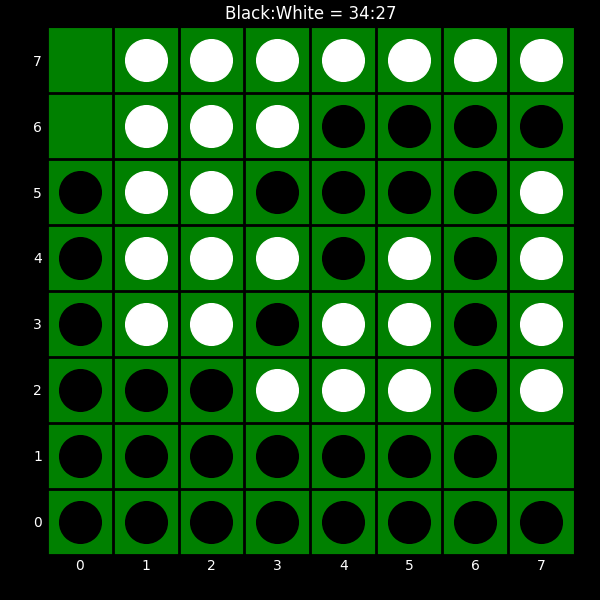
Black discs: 34
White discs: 27